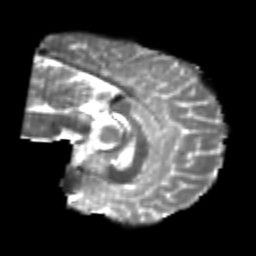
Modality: T2w
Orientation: sagittal
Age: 24
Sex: male
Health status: healthy
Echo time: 0.074 s